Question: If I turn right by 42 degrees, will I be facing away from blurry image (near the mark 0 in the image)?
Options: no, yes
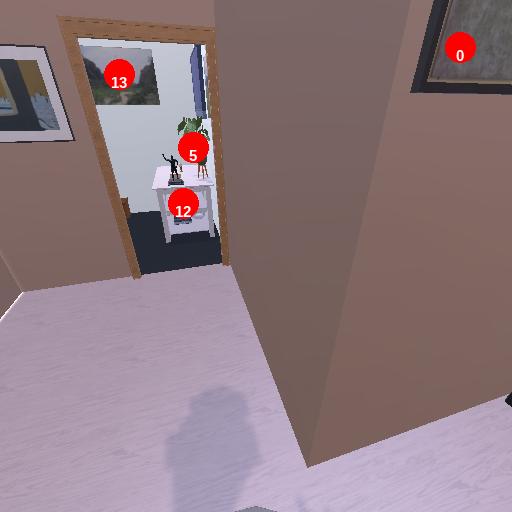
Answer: no